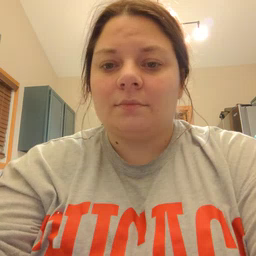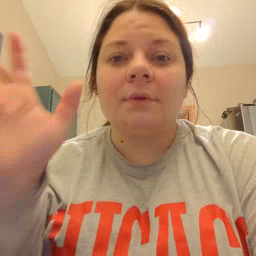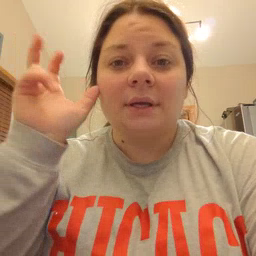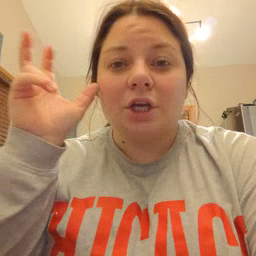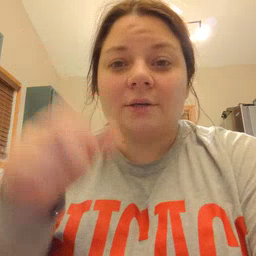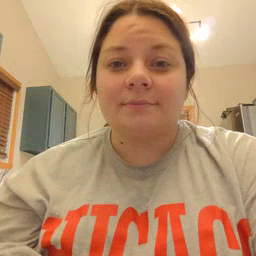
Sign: hear